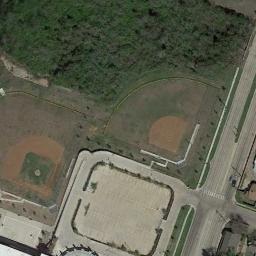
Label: baseball_diamond